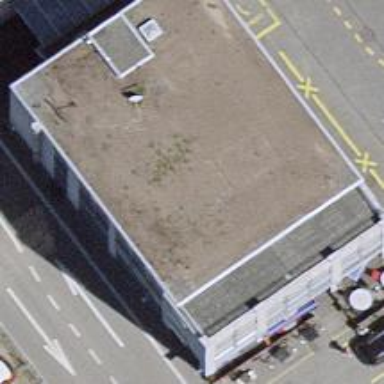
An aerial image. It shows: Commercial building.